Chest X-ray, PA view. Patient: 53 years old, sex M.
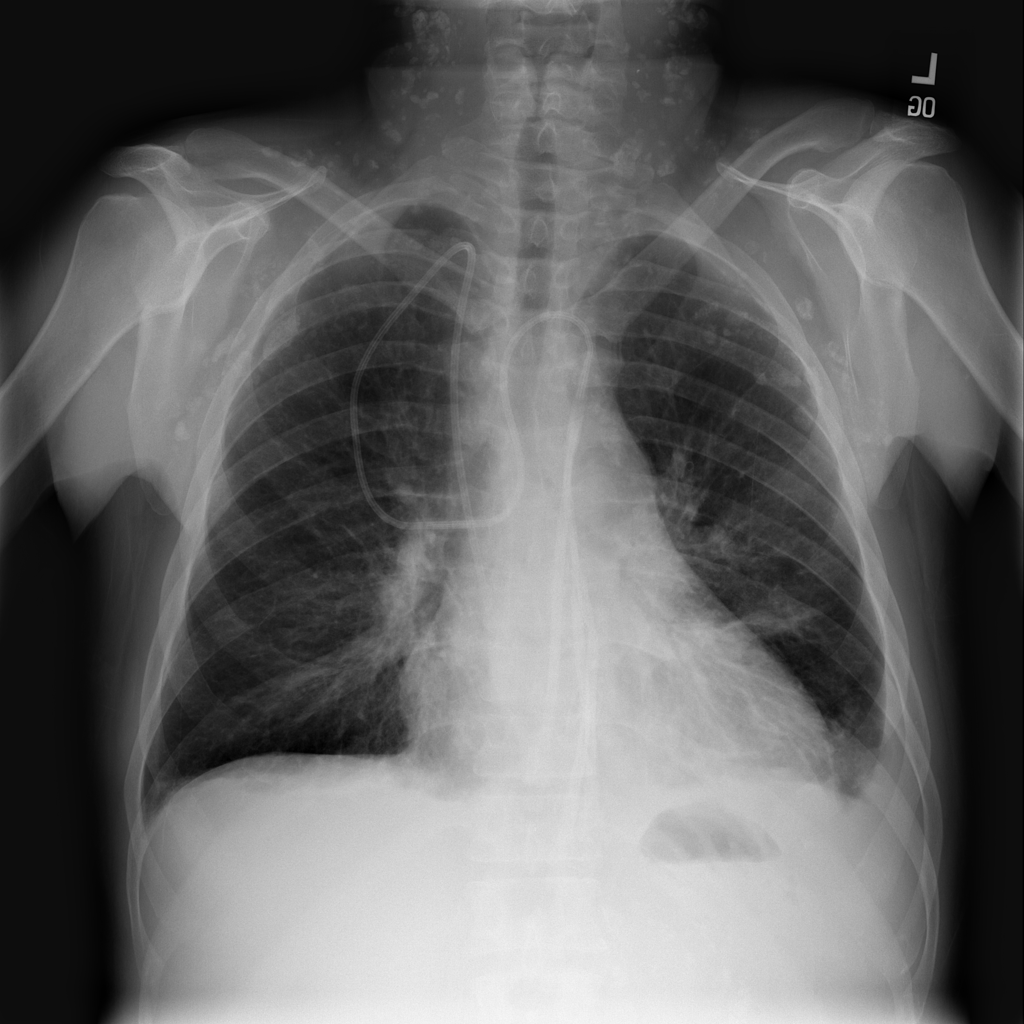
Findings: Atelectasis, Cardiomegaly, Effusion